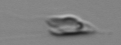
Label: Chrysochromulina_lanceolata